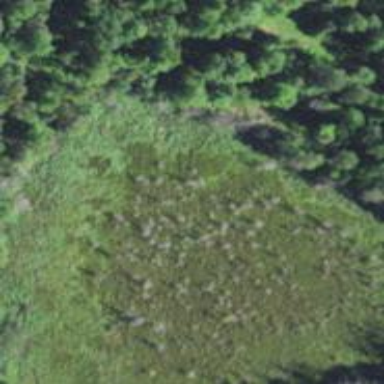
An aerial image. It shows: Bog wetland area.